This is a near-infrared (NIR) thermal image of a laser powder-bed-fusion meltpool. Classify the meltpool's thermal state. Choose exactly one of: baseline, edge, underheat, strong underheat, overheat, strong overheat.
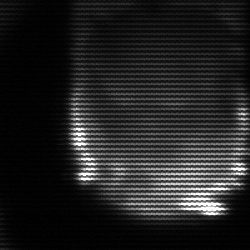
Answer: edge